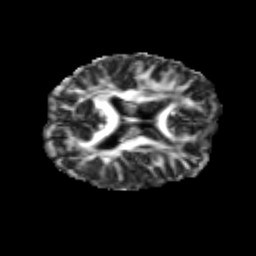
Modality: FA
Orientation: axial
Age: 22
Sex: male
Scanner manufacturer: siemens
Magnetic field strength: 3 T
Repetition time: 3.5 s
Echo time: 0.113 s